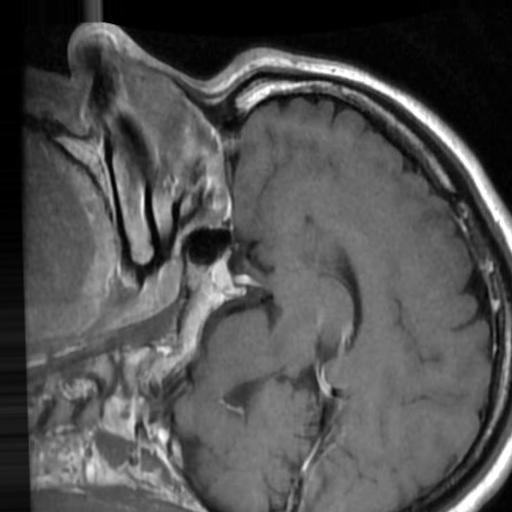
Label: brain_tumor